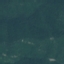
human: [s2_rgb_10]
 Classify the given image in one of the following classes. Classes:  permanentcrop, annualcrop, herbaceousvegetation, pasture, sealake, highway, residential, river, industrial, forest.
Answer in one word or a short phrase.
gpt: Forest